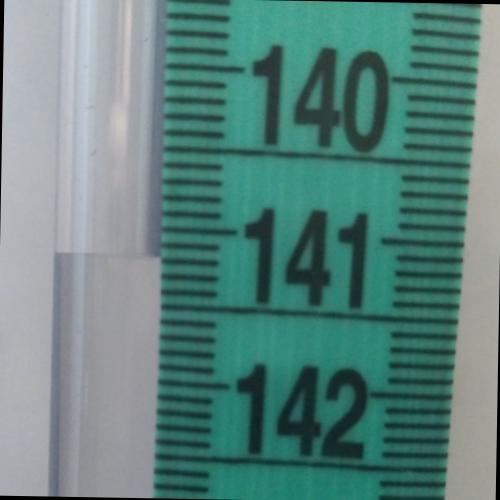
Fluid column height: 141.2 cm